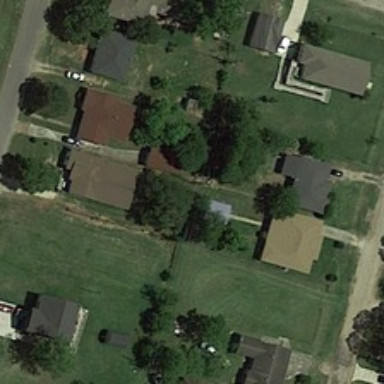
Some buildings and many green trees are in a medium residential area .